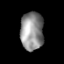
Tissue: prostate
Cell type: T cells
Senescence score: 0.7019
Nuclear area (px): 865
Mean DAPI intensity: 143.222